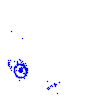
Particle: electron